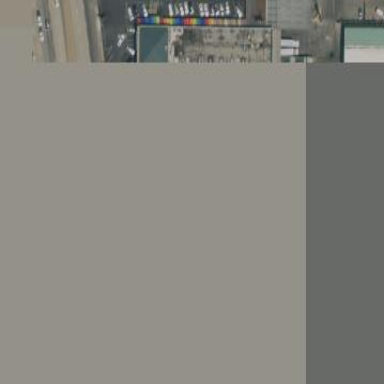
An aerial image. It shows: Warehouse building.